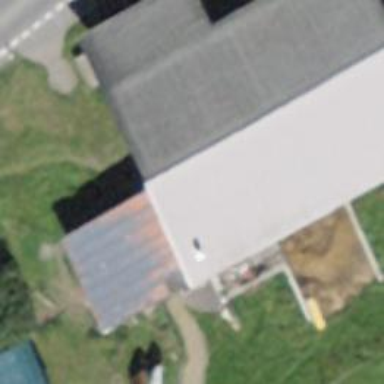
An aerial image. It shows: Building with tiled roof.